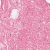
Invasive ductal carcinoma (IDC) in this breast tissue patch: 0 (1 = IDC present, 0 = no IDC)